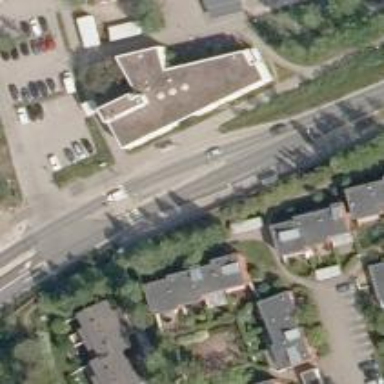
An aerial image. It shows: Asphalt cycleway.